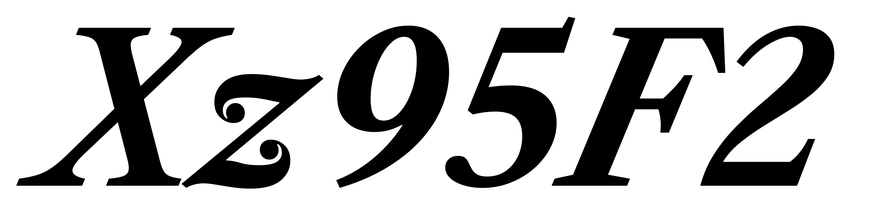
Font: LibreCaslonText-Italic_Bold_Italic